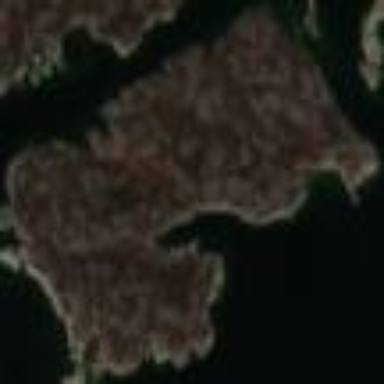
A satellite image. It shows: Island with natural coastline.